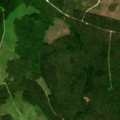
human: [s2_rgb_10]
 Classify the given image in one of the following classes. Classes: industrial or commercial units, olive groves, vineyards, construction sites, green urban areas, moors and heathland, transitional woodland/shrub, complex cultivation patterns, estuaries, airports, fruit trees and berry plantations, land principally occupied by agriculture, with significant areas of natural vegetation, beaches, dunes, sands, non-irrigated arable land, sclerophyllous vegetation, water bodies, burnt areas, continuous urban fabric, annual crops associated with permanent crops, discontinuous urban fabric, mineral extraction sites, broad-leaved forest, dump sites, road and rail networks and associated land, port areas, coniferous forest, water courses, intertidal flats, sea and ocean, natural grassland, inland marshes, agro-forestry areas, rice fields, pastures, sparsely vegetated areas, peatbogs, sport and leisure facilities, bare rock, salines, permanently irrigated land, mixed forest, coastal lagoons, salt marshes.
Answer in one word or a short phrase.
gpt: coniferous forest, mixed forest, transitional woodland/shrub